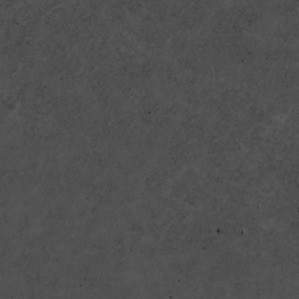
Label: non_frost